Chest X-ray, AP view. Patient: 34 years old, sex M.
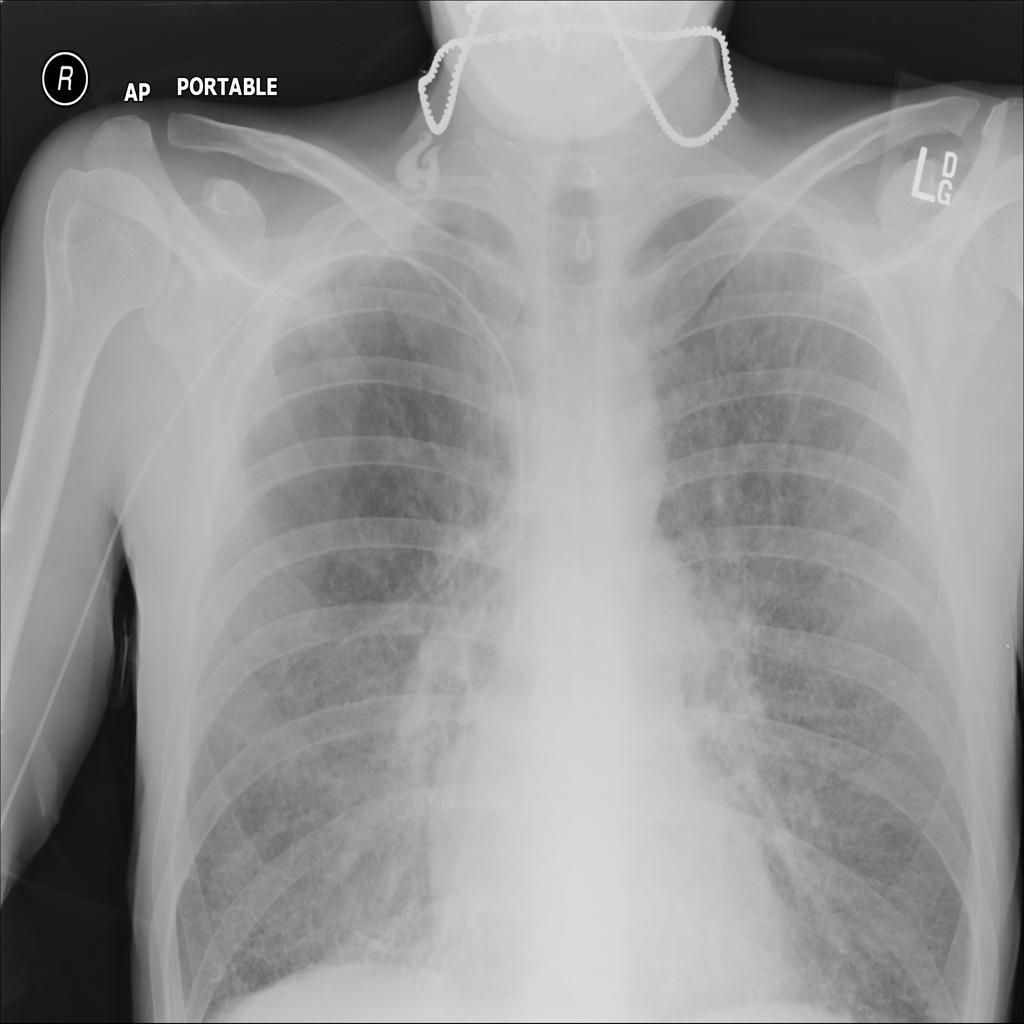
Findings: Infiltration